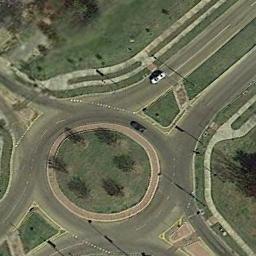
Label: roundabout